Aerial crown-view tile of a tropical tree (Barro Colorado Island, Panama), acquired 20250512:
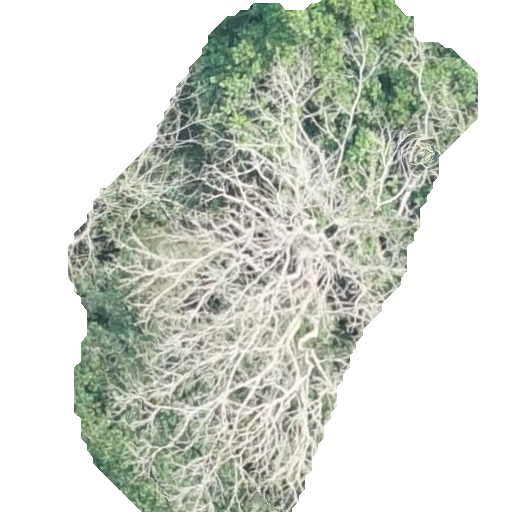
Species: Dipteryx oleifera
GBIF accepted scientific name: Dipteryx oleifera
Crown area: 207.825 m²